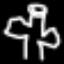
Label: angel